Brain MRI, t1w sequence, axial 2D slice.
Patient: age 35, sex F, weight 90 kg, height 1.9 m
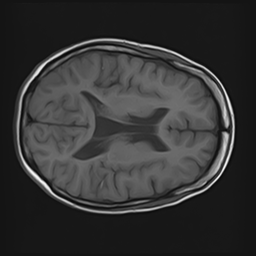